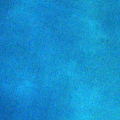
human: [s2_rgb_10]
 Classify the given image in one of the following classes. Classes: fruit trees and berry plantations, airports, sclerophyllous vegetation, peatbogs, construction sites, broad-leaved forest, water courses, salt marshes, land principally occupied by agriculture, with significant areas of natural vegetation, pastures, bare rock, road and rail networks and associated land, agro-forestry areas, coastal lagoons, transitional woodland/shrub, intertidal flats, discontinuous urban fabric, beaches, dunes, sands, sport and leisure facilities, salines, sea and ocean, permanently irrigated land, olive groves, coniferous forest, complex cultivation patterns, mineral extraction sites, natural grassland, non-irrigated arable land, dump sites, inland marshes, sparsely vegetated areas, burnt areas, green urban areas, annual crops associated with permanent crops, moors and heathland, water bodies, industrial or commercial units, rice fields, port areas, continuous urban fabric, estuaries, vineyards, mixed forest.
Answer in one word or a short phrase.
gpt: sea and ocean